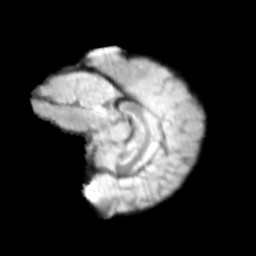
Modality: T2w
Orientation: sagittal
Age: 9
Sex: male
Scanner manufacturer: siemens
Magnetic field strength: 3 T
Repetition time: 3.8 s
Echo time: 0.07 s